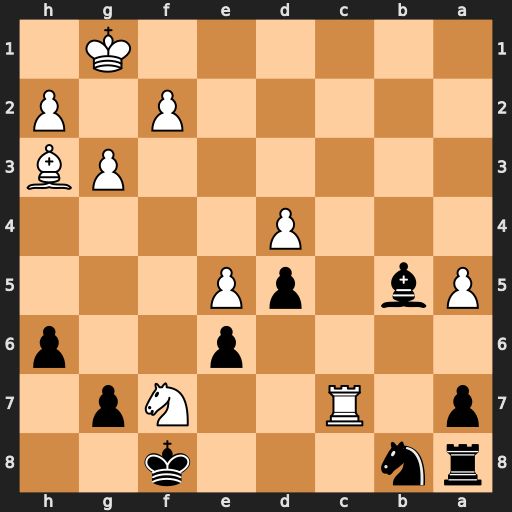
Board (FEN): rn3k2/p1R2Np1/4p2p/Pb1pP3/3P4/6PB/5P1P/6K1
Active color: b
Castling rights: -
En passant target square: -
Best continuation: Na6 Rb7 Bc6 Rb3 Kxf7 Bf1 Nb8